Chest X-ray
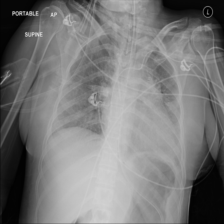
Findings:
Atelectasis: negative
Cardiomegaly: negative
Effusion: negative
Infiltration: negative
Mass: negative
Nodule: negative
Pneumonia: negative
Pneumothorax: negative
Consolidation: negative
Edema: negative
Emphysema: negative
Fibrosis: negative
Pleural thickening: negative
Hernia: negative